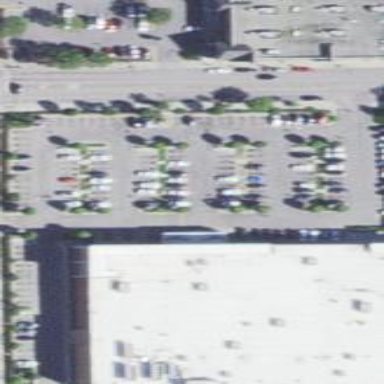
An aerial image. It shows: Retail building.